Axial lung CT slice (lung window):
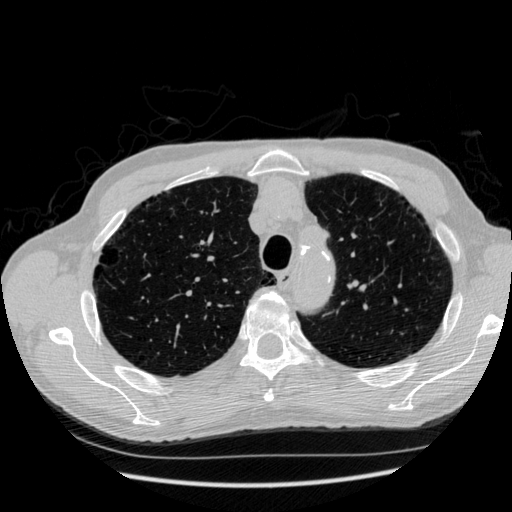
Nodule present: no